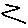
Label: zigzag